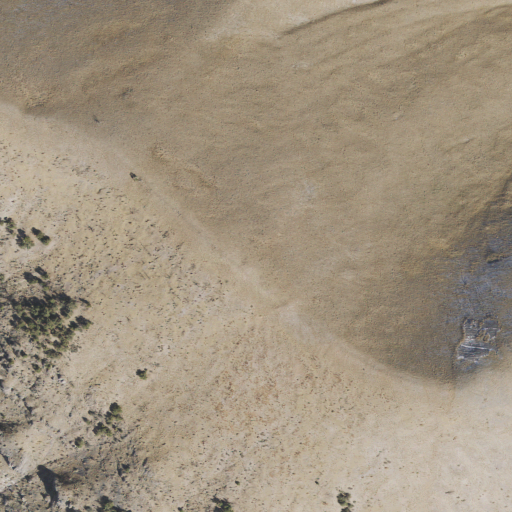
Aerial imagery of mountain in Utah named Mount Tarpey containing shrub and grassland